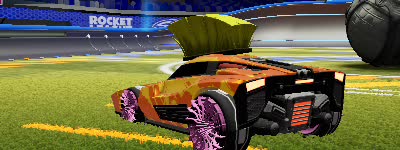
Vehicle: breakout